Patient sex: F
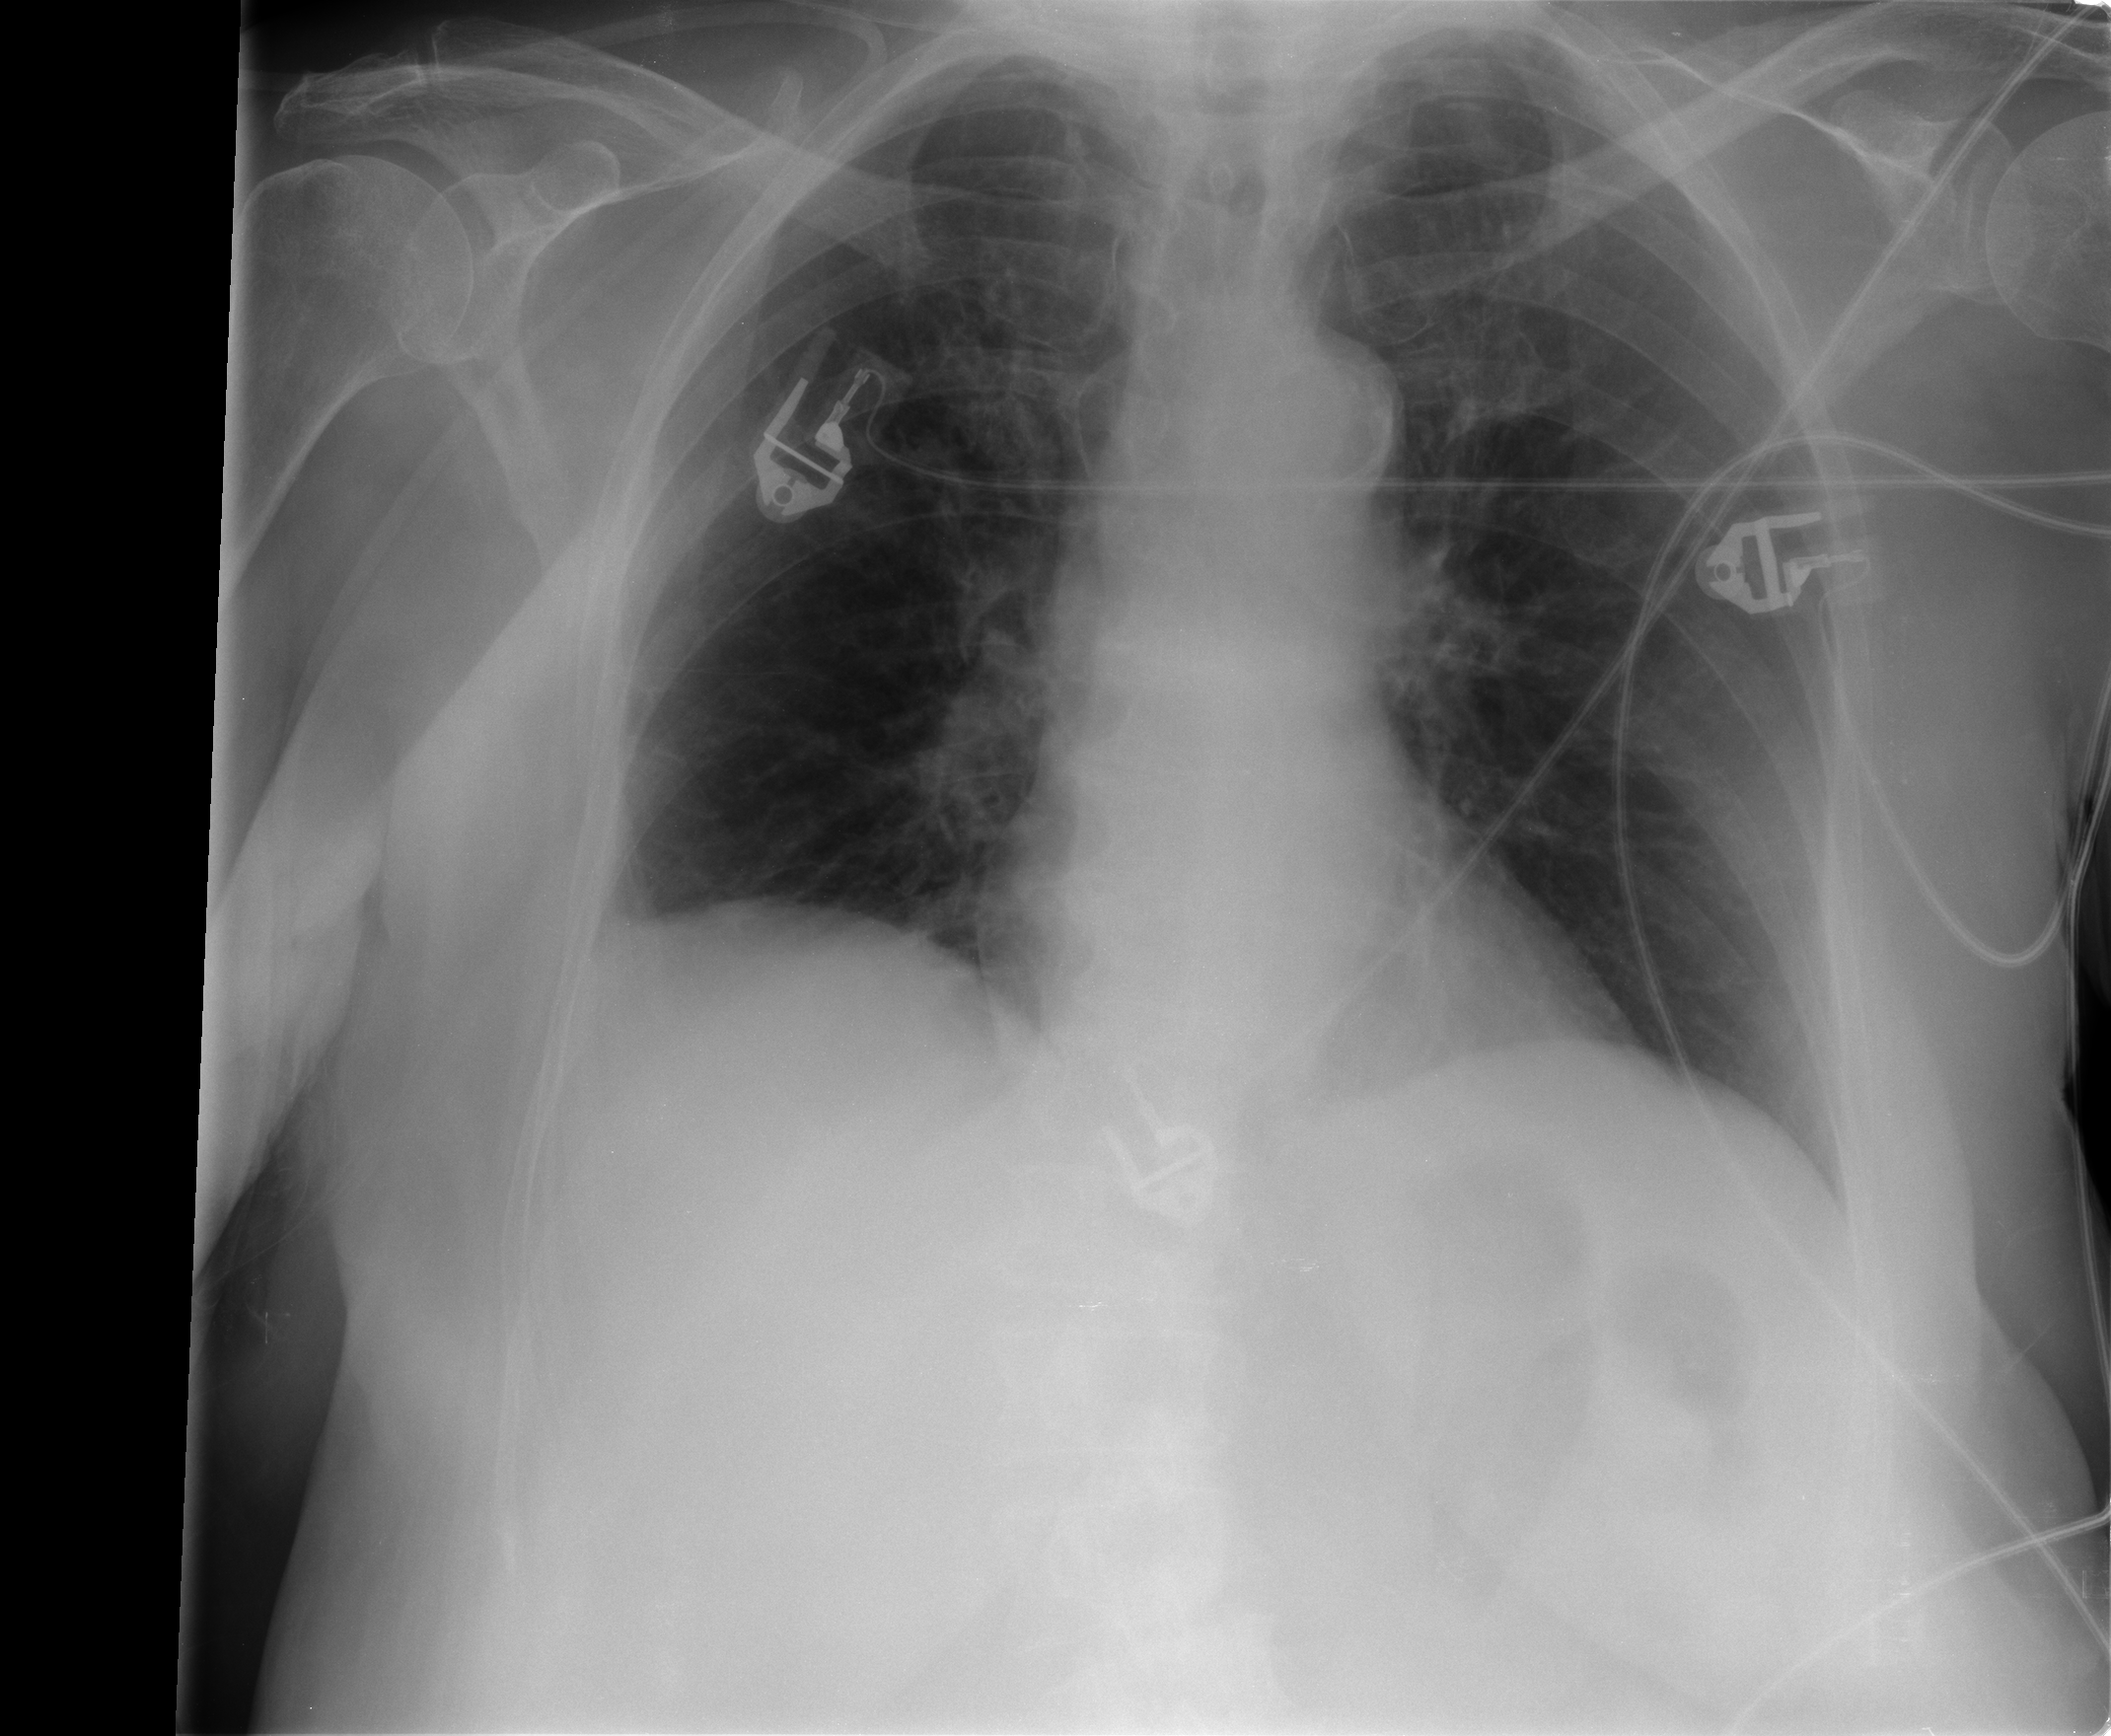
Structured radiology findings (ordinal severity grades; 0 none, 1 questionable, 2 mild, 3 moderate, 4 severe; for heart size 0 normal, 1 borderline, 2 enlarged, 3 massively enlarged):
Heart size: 0
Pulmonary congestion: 0
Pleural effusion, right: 0
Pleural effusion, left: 0
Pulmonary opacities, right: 0
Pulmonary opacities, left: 0
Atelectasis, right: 1
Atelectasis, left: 1